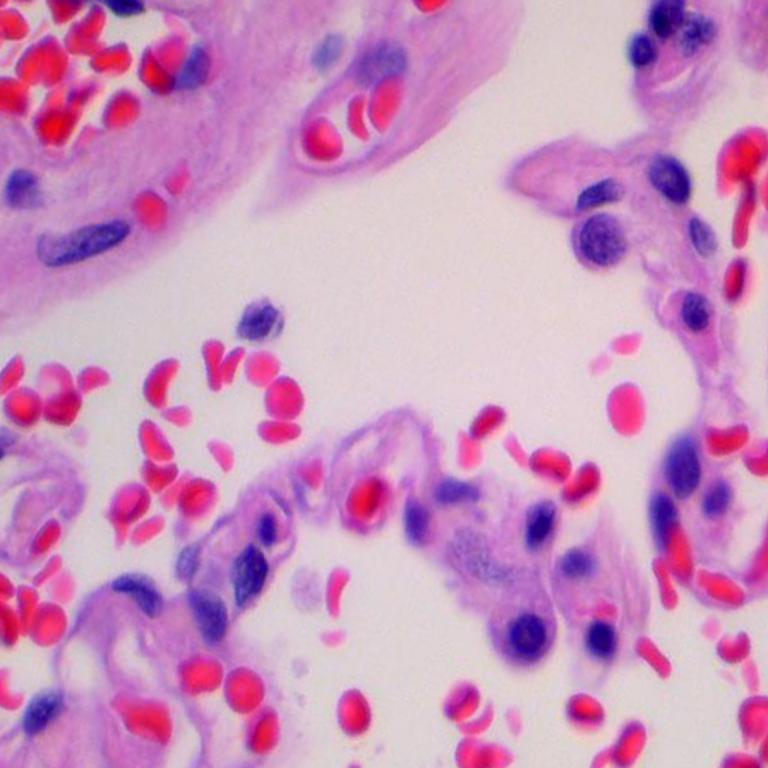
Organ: lung
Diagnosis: benign